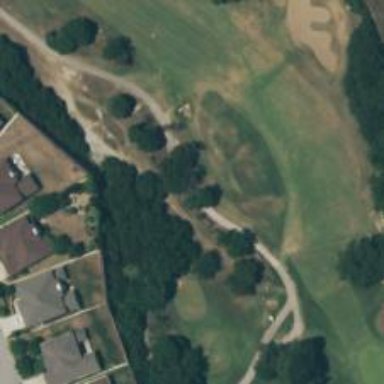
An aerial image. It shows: Pathway for golfing.